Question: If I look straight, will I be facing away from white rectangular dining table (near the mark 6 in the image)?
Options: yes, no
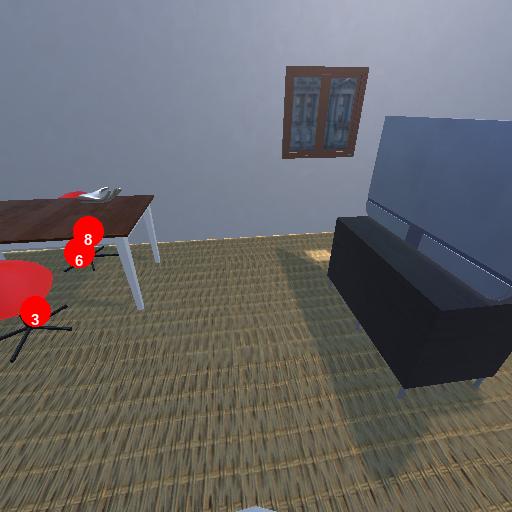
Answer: yes